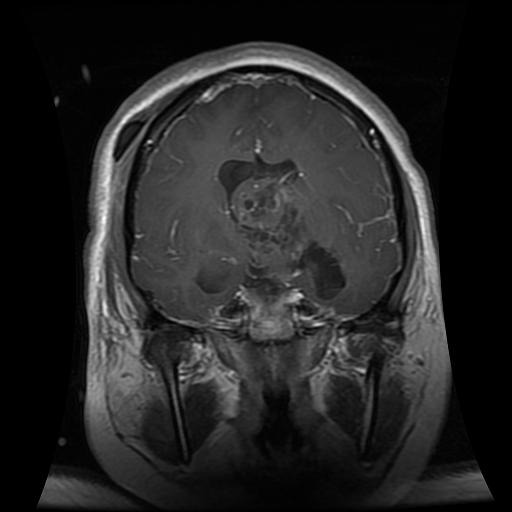
Label: glioma